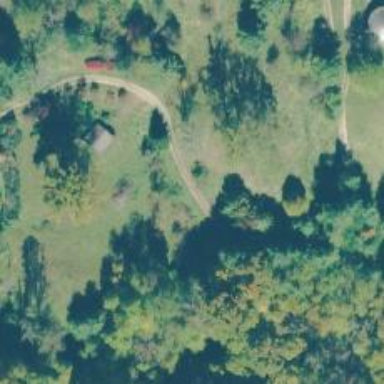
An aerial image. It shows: Driveway.